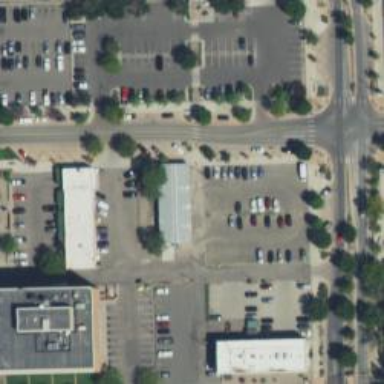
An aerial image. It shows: Parking space.